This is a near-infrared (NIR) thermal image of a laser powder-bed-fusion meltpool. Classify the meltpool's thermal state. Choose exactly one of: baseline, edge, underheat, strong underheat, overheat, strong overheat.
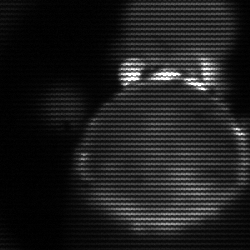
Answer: edge